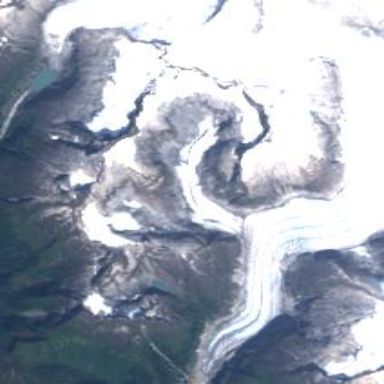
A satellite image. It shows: Glacier with icy surface.